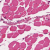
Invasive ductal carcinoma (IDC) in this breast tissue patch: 0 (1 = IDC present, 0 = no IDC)